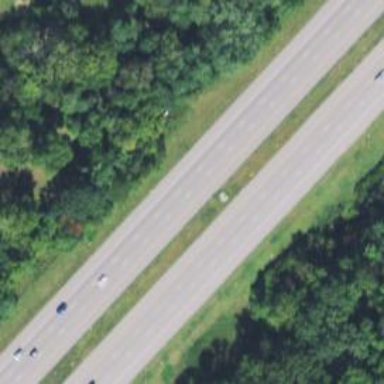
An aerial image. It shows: Motorway.